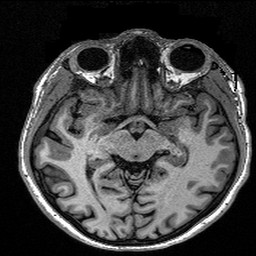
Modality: T1w
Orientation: coronal
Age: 24
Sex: male